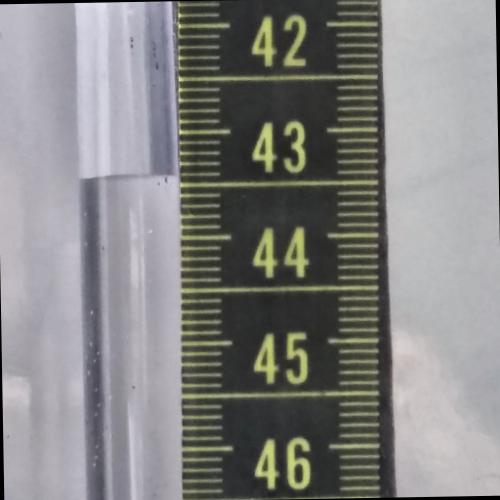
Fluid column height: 43.4 cm